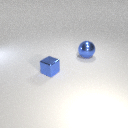
small blue metal cube in front of large blue metal sphere